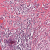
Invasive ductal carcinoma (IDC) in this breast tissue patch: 0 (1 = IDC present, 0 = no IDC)